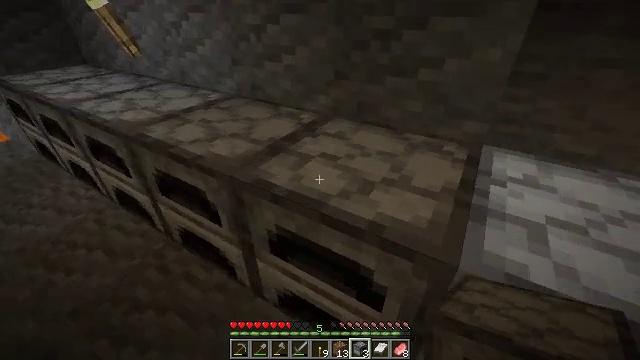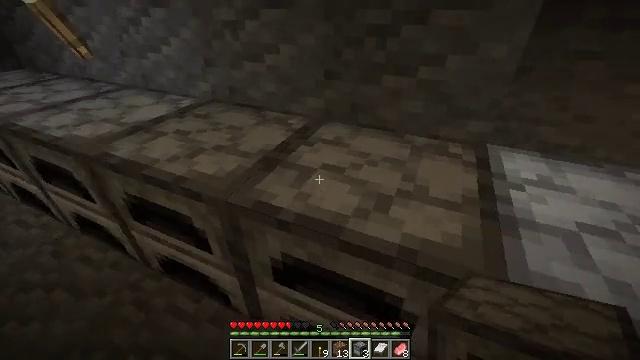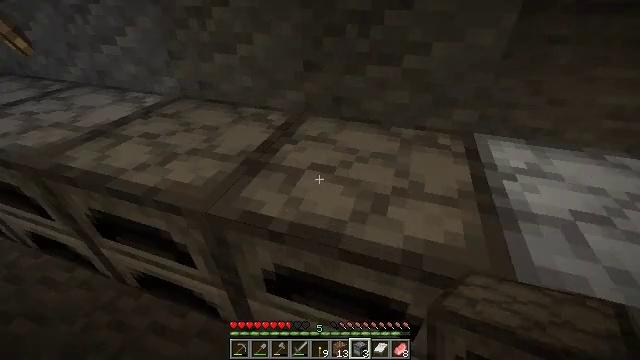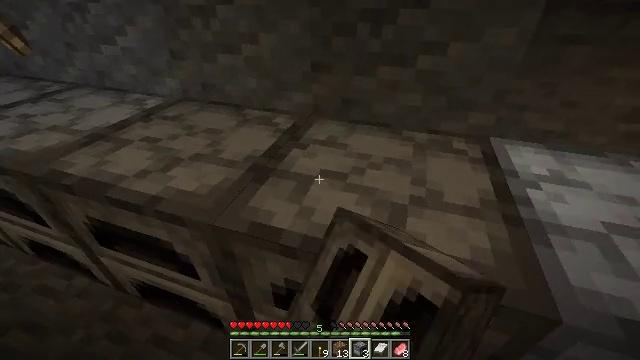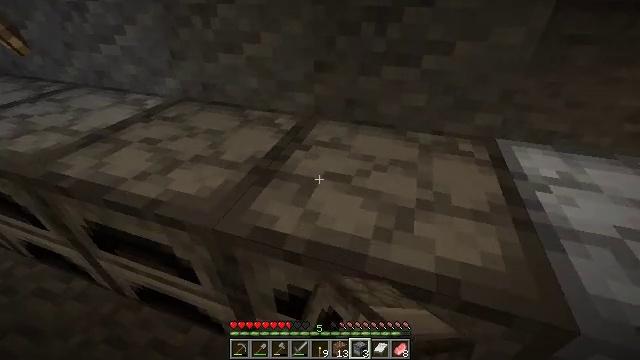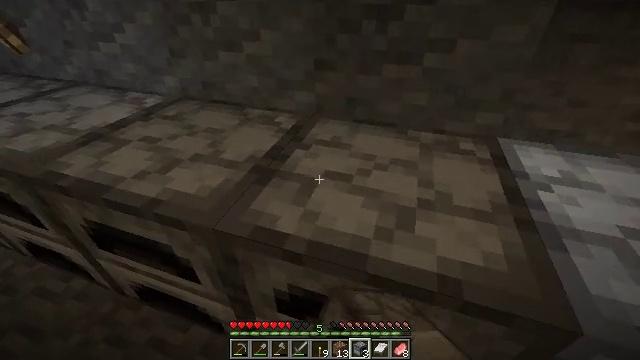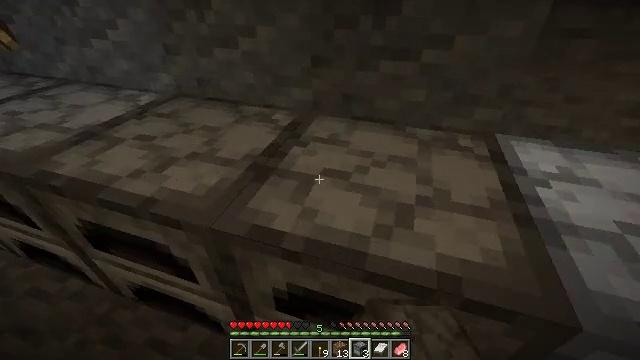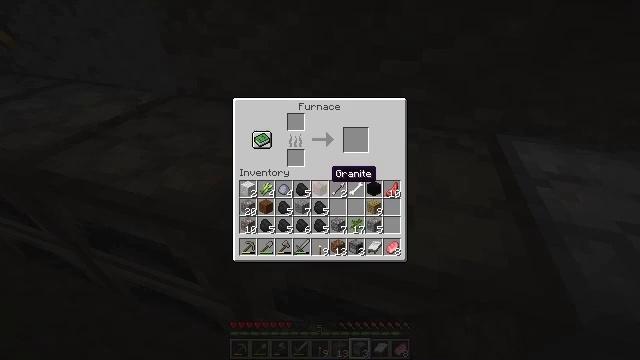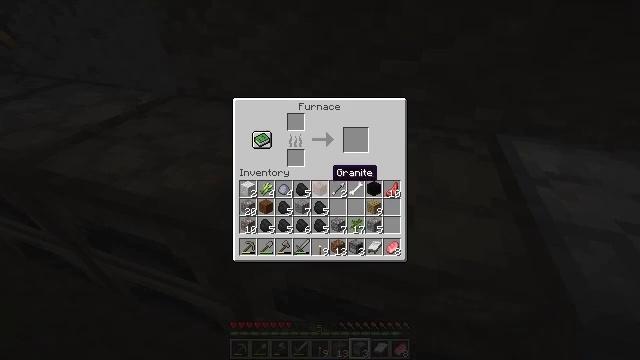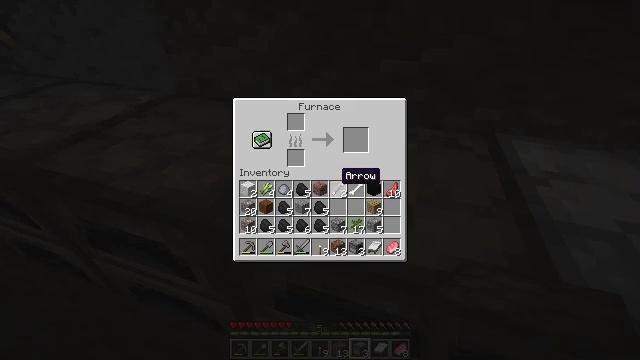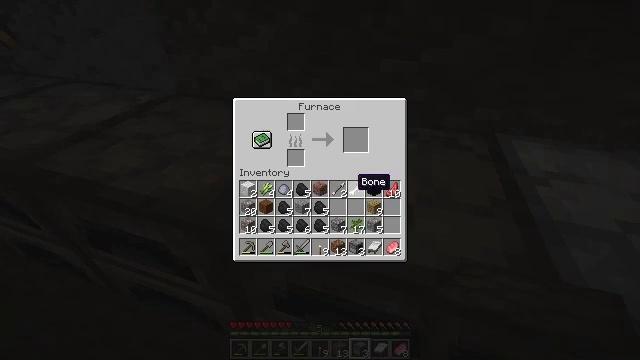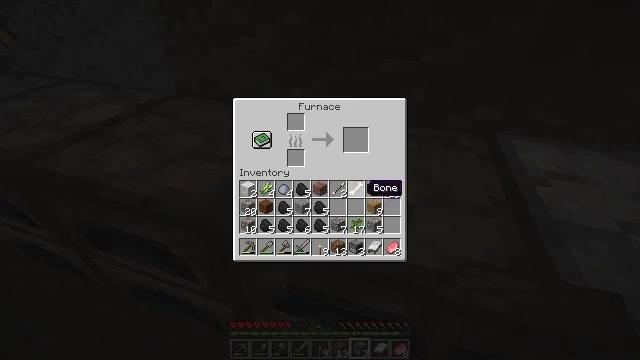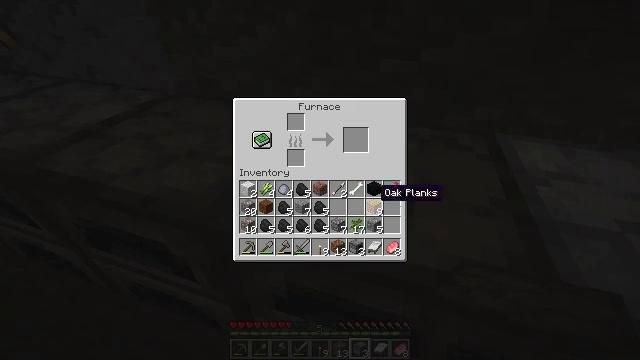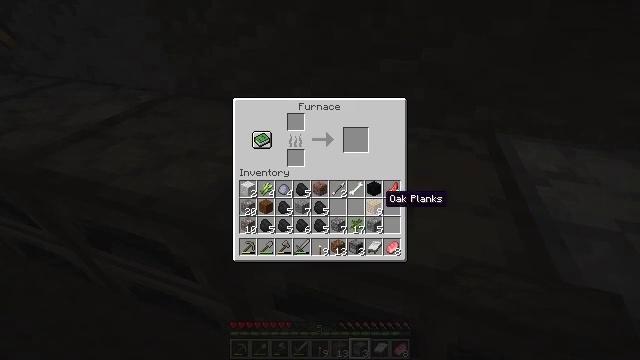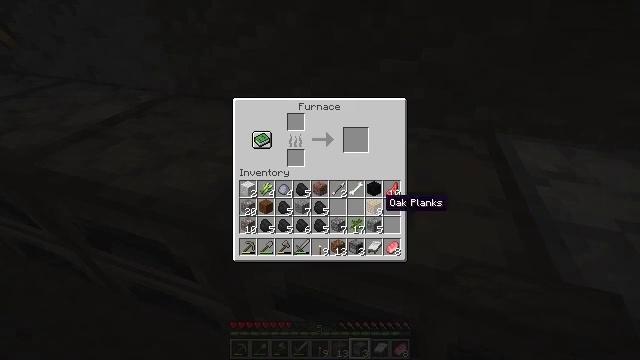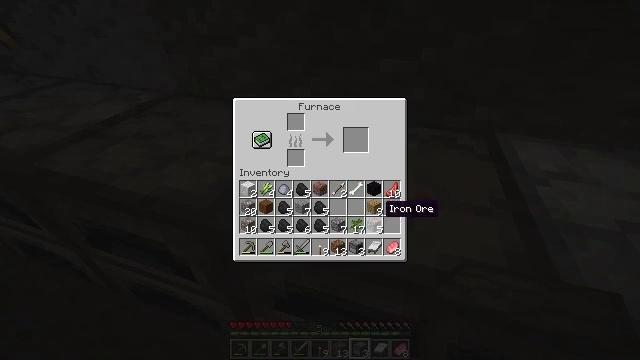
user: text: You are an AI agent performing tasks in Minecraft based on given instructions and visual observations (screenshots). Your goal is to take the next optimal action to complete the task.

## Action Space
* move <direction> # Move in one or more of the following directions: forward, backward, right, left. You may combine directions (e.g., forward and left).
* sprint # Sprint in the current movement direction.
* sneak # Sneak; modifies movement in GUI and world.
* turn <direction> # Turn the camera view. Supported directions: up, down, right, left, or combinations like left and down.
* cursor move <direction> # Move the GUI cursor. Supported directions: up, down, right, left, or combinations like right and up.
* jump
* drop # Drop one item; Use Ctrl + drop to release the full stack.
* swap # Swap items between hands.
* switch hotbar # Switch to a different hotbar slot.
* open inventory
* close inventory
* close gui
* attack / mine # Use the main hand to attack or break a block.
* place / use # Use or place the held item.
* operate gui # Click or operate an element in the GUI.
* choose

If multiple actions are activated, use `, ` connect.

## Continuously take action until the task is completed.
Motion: motion action
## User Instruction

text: Remove a sugar cane from the inventory.
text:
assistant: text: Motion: move forward, turn right
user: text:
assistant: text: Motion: turn right and down, use / place
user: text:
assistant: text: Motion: use / place
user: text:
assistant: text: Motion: use / place
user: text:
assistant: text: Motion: no_op
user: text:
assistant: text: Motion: no_op
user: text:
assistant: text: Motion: open gui
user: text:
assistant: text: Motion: no_op
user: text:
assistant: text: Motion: cursor move right
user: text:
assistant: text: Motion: cursor move right
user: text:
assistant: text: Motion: cursor move right
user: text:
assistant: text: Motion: cursor move right
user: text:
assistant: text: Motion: sneak
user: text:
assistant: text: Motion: sneak
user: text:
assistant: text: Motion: sneak
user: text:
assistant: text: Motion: sneak
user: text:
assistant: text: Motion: sneak
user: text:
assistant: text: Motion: sneak
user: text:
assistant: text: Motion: sneak
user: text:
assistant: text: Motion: sneak, choose
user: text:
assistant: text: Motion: sneak, choose
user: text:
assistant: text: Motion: sneak, choose
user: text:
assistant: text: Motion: sneak, cursor move left
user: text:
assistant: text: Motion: sneak, cursor move left and up
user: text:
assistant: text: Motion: sneak, cursor move left
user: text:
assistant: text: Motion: sneak
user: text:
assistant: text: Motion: sneak
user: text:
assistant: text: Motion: sneak
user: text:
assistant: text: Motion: sneak
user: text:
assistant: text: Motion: sneak